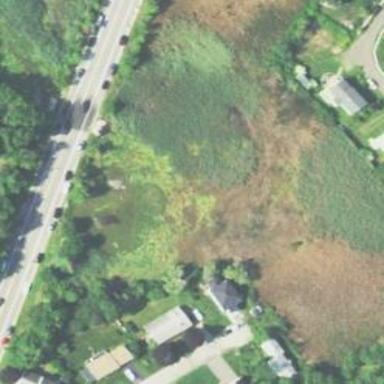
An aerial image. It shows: Saltmarsh wetland area.